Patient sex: M
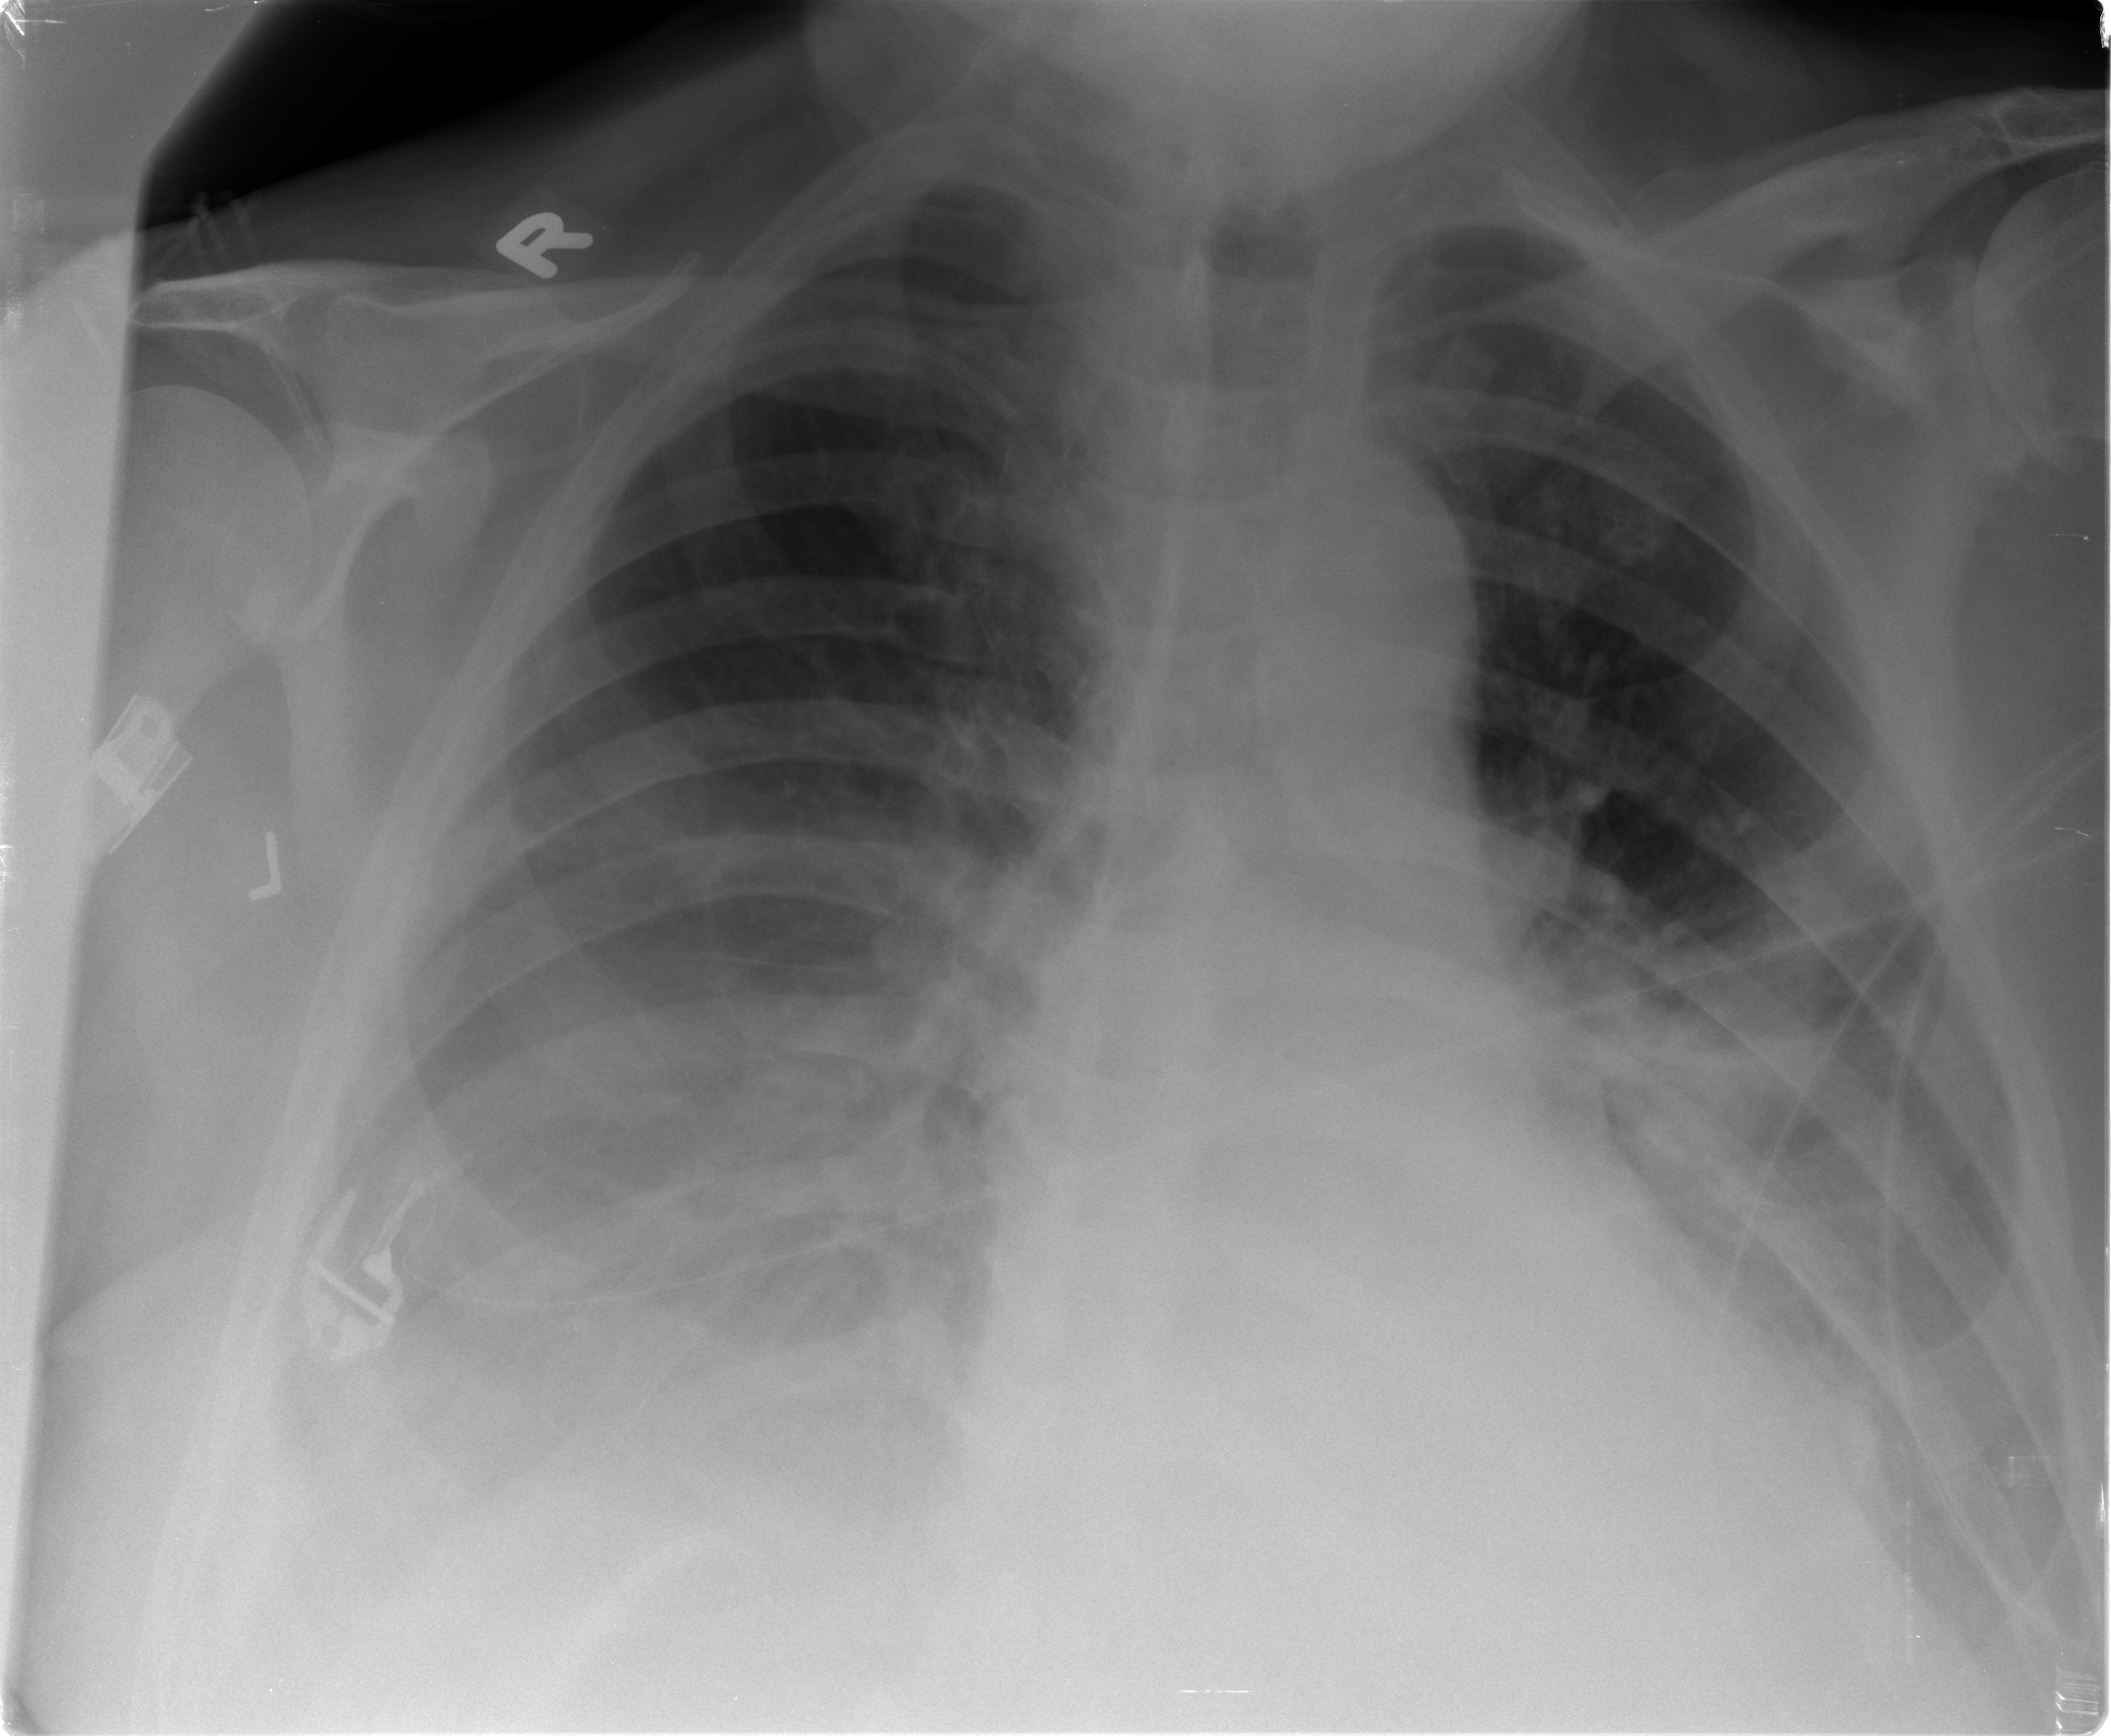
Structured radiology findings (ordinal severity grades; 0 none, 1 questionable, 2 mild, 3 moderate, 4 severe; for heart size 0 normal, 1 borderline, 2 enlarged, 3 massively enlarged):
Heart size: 2
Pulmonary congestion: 2
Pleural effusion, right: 3
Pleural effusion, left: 2
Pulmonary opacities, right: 1
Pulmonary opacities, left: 2
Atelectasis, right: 2
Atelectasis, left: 2